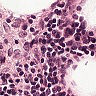
Metastatic tissue present: no